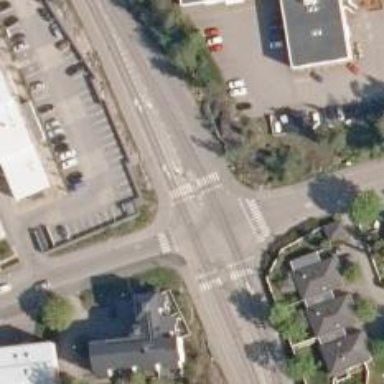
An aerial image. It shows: Marked road crossing with pedestrian island.